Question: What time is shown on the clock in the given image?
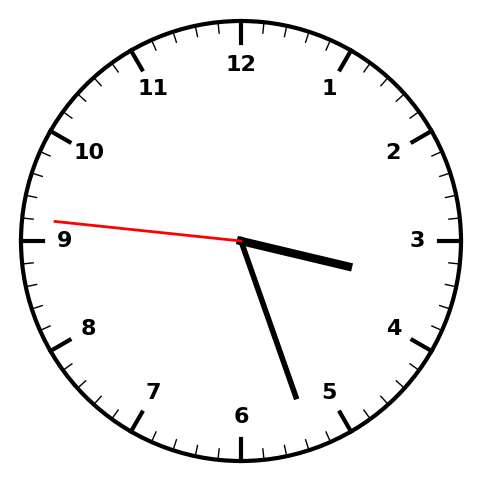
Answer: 03:26:46